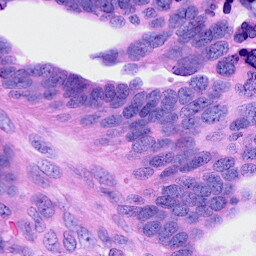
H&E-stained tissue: Ovarian